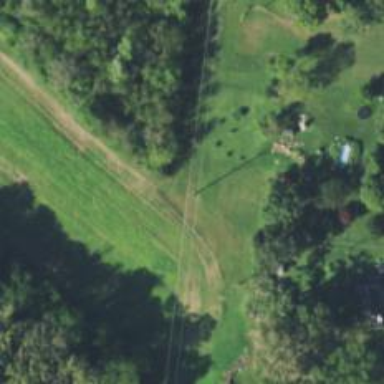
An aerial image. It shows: Power pole.